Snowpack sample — Buffalo Mountain, Silverthorne, Colorado, USA (1/25/25, 10:11 AM MST)
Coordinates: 39.6222, -106.1139
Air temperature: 22 °F
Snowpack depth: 110 cm
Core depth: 40 cm
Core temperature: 46.4 °F
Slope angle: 12°, slope face: 102°
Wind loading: high
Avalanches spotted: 0
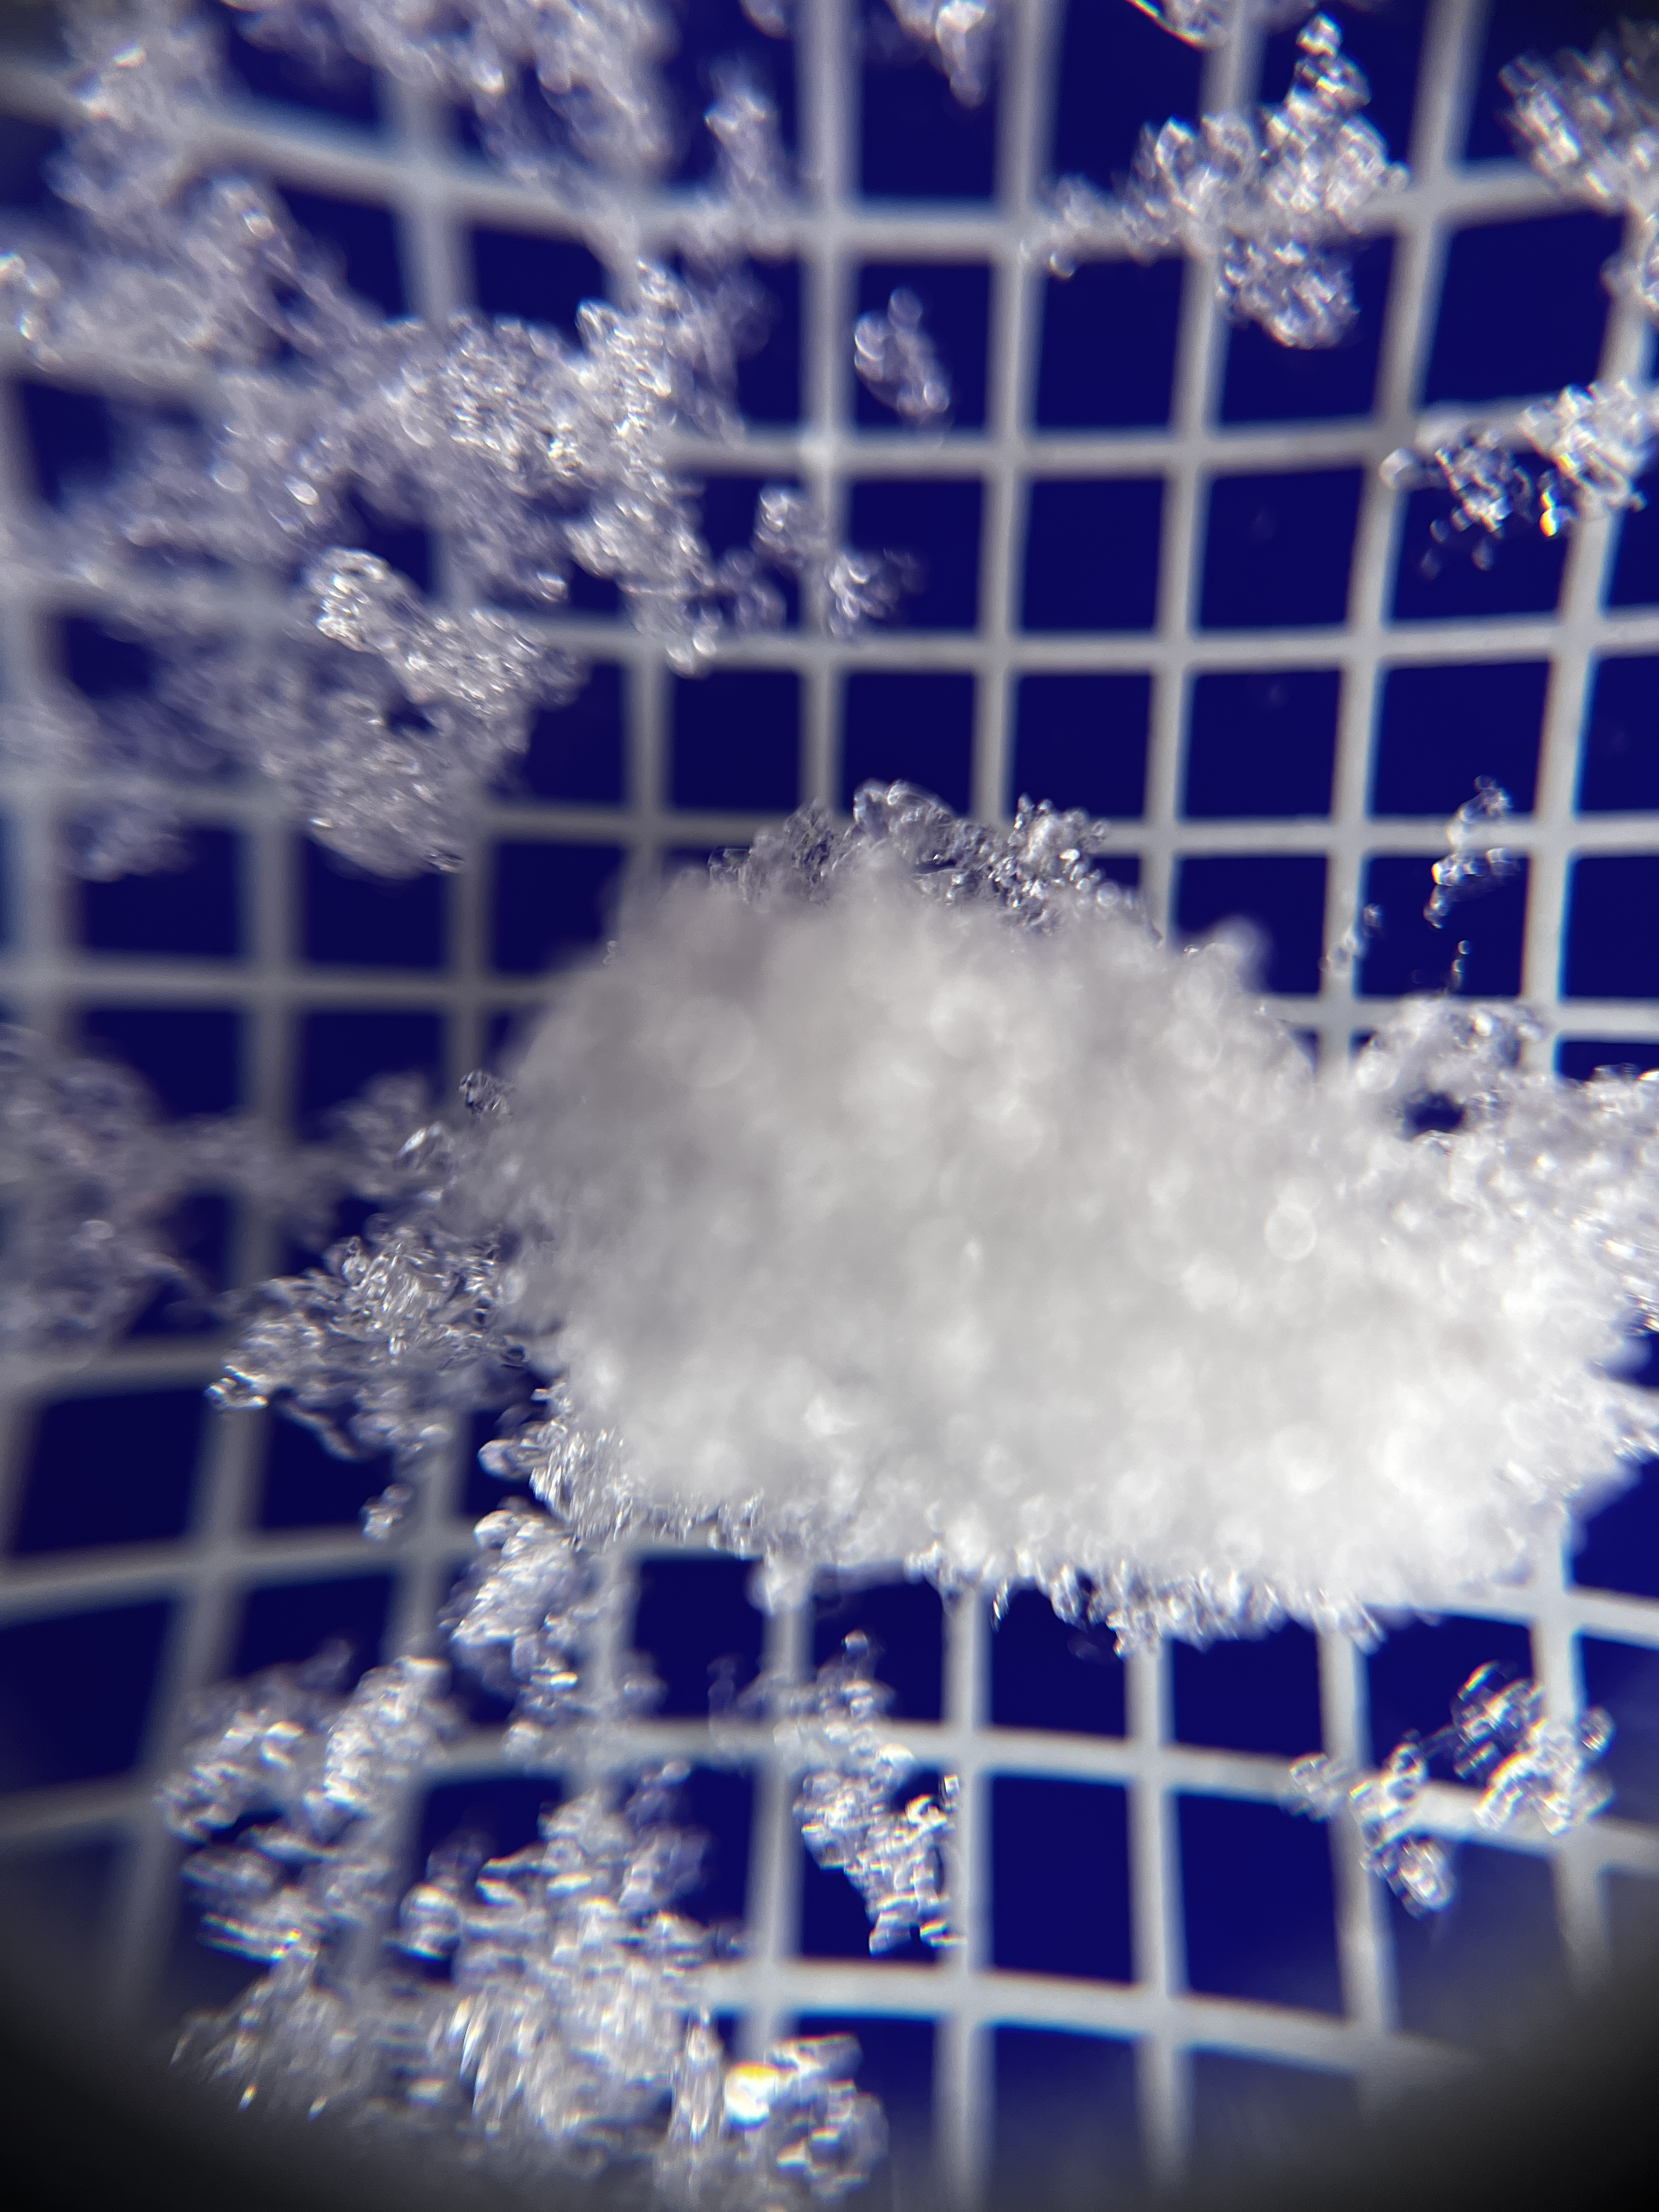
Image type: magnified_profile
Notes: No avalanches nearby, collected on the outskirts of a fire break 15 meters from the treeline, on way to Buffalo and Red Mountain